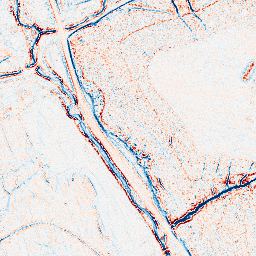
Category: edge_preserving
Decomposition family: anisotropic_diffusion
Decomposition parameters: iterations: 5
kappa: 10
gamma: 0.15
Upsampling method: lanczos
Upsampling parameters: scale: 8
Upsampling scale: 8